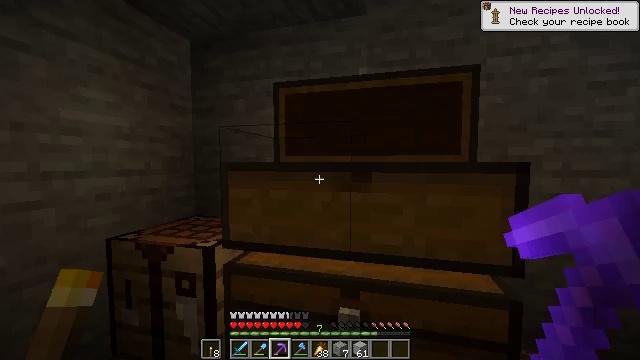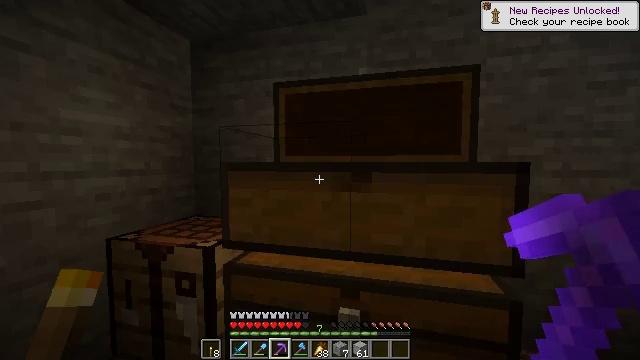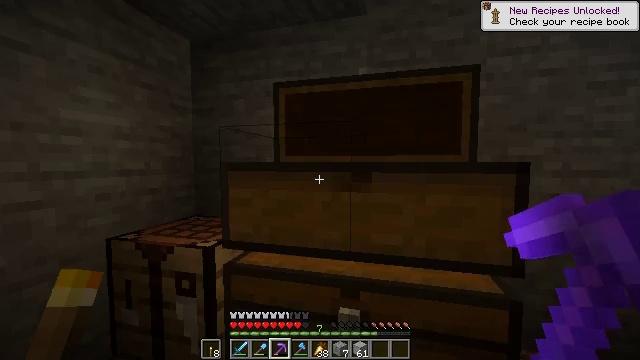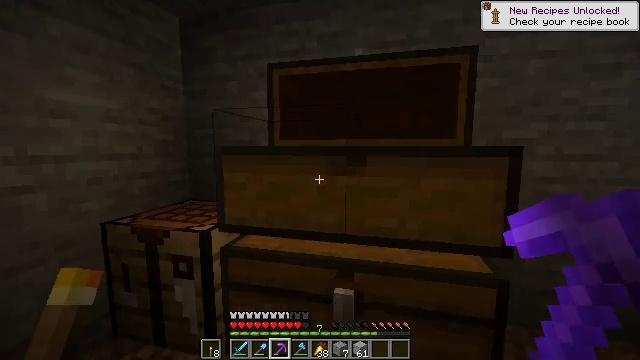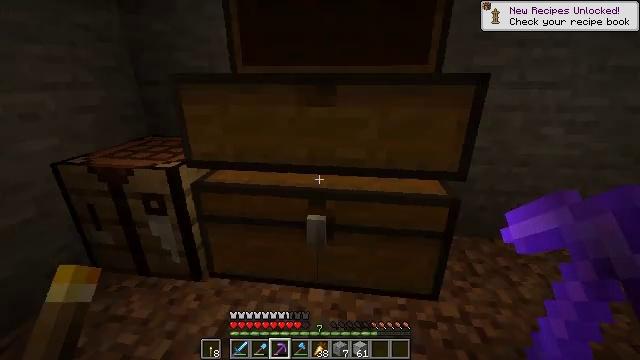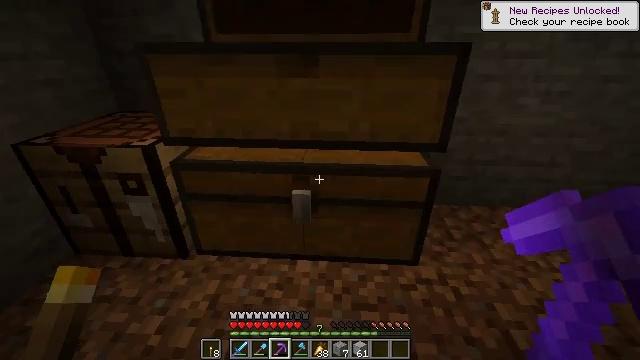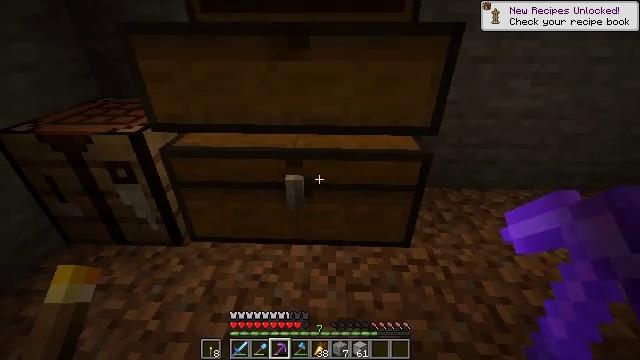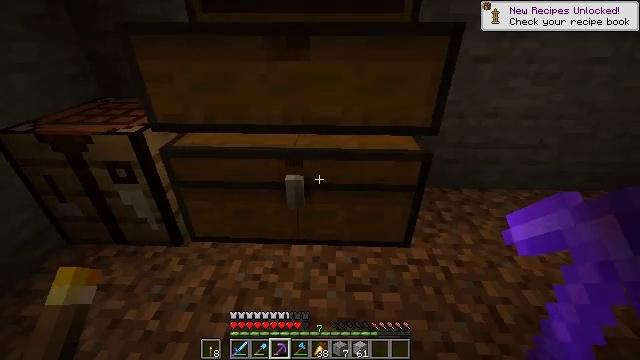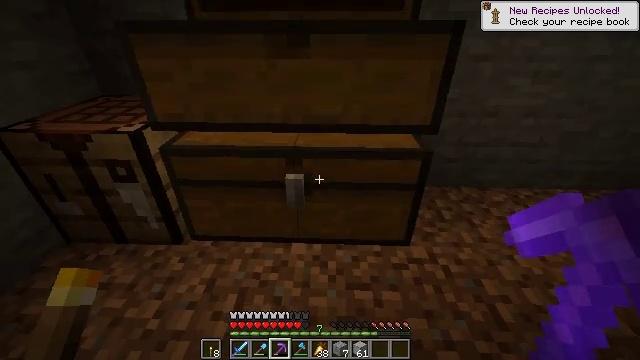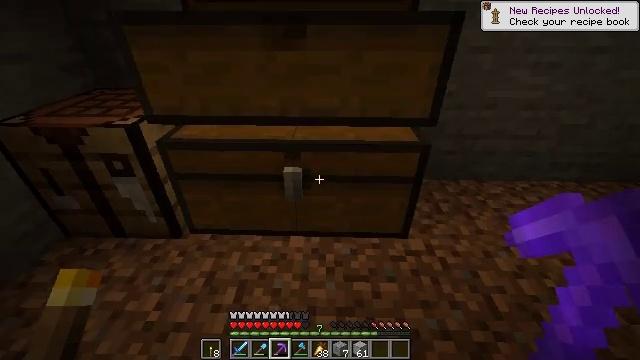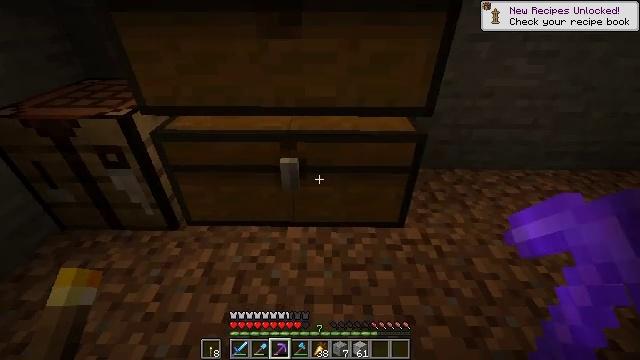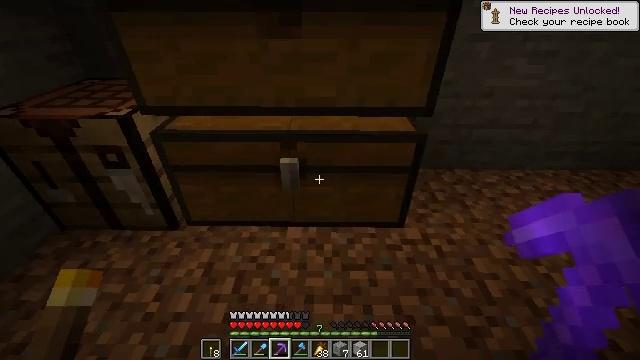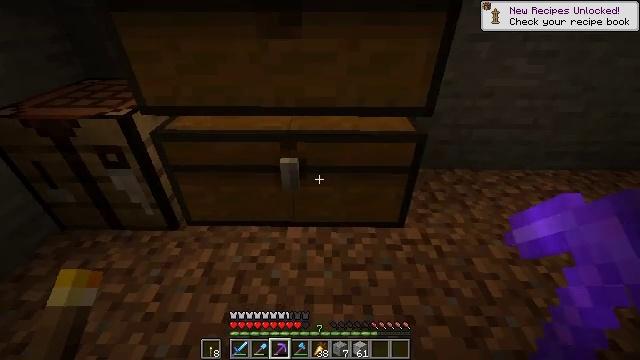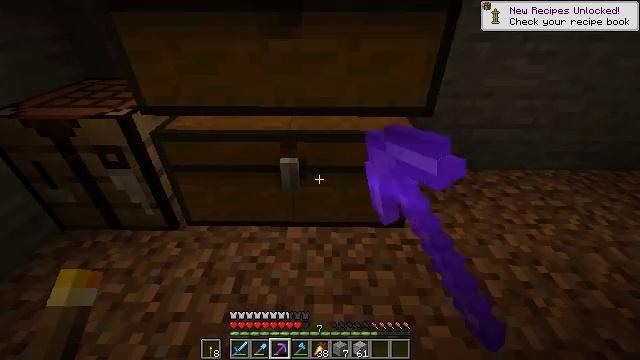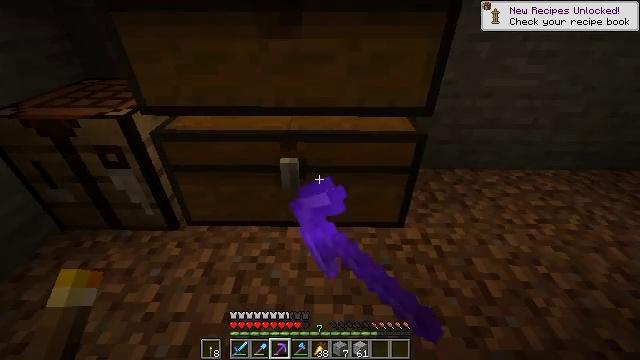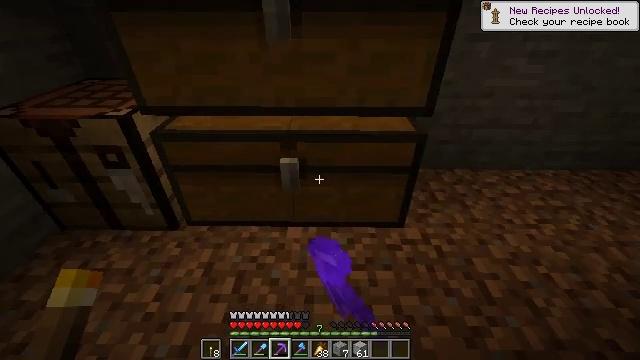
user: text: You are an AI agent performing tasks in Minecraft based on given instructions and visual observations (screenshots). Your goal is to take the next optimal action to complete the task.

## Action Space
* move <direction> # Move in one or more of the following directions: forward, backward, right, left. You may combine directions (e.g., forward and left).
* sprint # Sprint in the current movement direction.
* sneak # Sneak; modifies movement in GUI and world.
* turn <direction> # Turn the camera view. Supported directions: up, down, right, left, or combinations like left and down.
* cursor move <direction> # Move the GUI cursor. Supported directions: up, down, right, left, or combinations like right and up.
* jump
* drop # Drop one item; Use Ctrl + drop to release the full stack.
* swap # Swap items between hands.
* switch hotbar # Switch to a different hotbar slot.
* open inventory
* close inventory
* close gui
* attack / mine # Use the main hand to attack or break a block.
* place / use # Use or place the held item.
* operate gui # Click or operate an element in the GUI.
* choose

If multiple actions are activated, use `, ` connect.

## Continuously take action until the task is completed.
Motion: motion action
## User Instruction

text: Get an iron trapdoor by crafting it in the table.
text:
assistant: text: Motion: no_op
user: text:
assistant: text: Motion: no_op
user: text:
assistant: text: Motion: turn right and down
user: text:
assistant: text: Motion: turn right and down
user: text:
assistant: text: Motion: turn right and down
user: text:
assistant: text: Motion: turn right and down
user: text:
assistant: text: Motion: no_op
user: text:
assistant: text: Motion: no_op
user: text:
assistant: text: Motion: turn down
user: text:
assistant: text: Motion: turn down
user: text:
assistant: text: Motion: no_op
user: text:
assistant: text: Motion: use / place
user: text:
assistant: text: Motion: use / place
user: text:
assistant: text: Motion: use / place
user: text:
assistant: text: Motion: no_op
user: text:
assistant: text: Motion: no_op
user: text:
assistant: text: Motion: no_op
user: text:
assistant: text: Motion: turn right
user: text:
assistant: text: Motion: turn right
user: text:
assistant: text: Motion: turn right
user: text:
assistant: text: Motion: turn right
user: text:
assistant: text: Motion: no_op
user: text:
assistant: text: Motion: turn up
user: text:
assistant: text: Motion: turn up
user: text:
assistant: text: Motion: turn up
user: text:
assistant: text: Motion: turn left and up
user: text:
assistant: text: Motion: no_op
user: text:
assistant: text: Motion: turn left
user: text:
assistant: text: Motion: turn left
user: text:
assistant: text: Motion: turn left